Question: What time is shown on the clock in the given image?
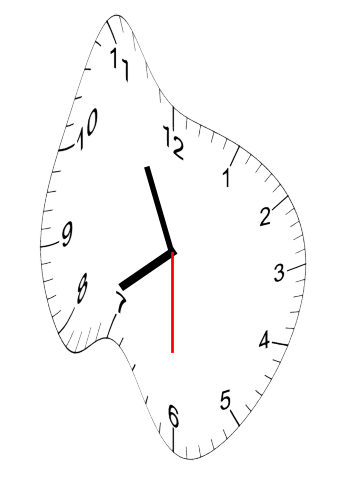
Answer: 07:55:30